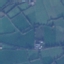
Label: Pasture